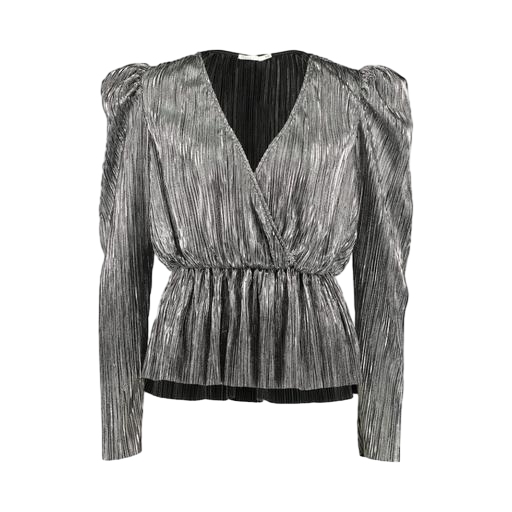
blouse silver, gray magda top thunder, pleated blouse, white background